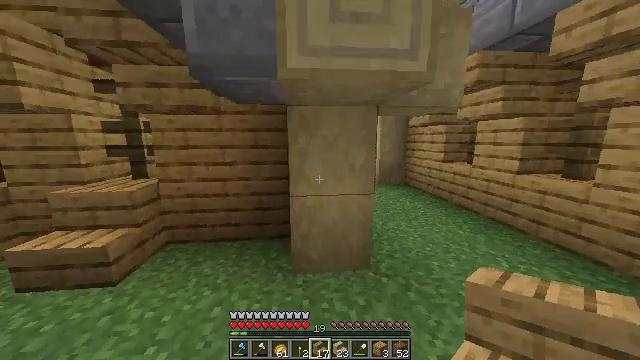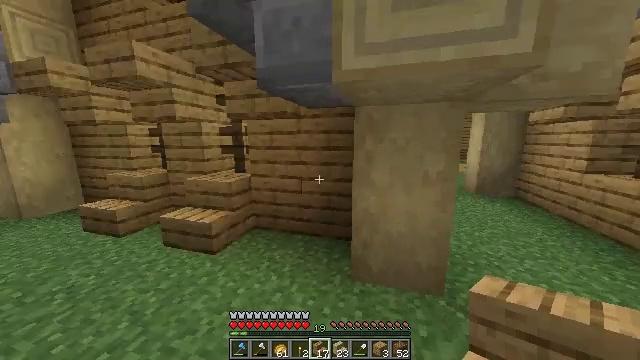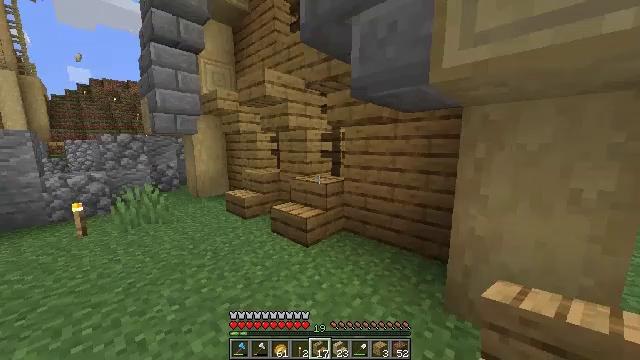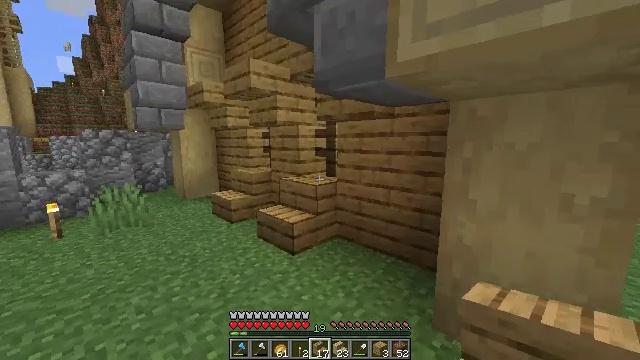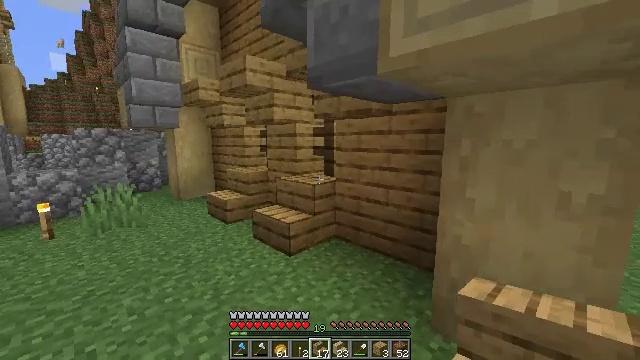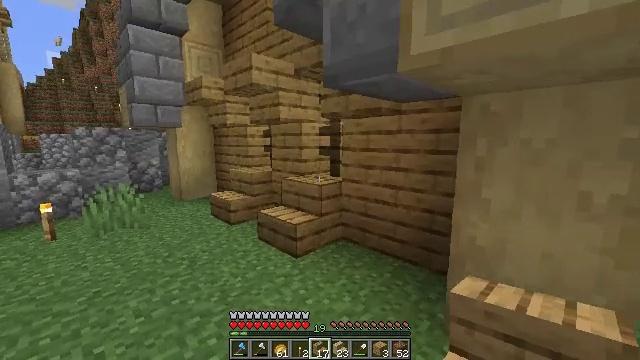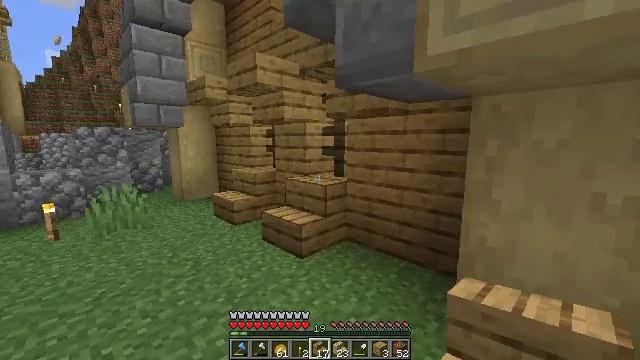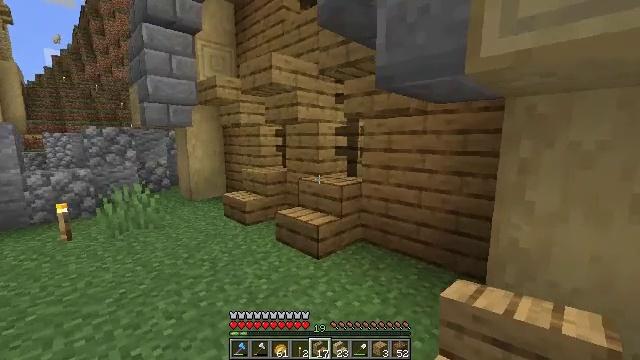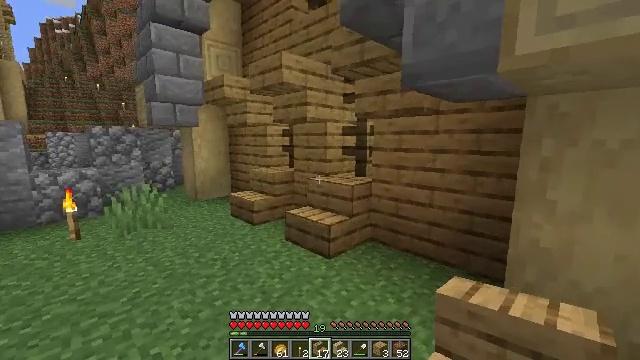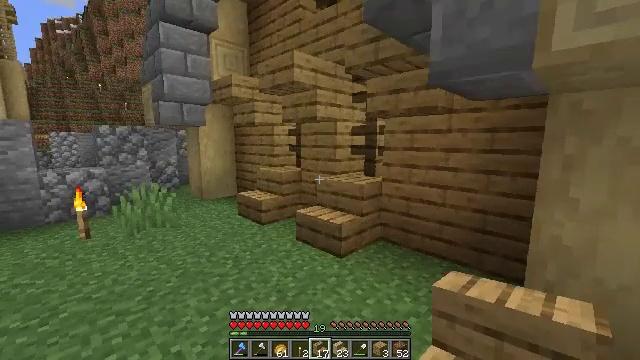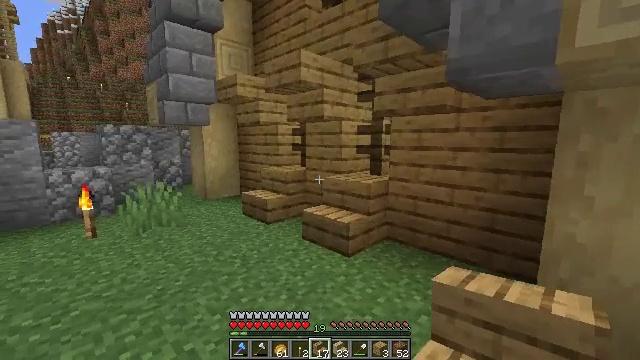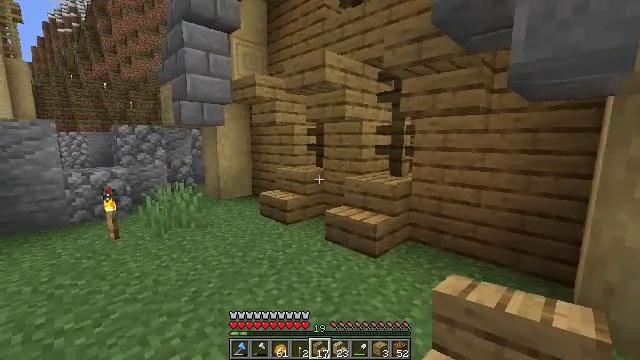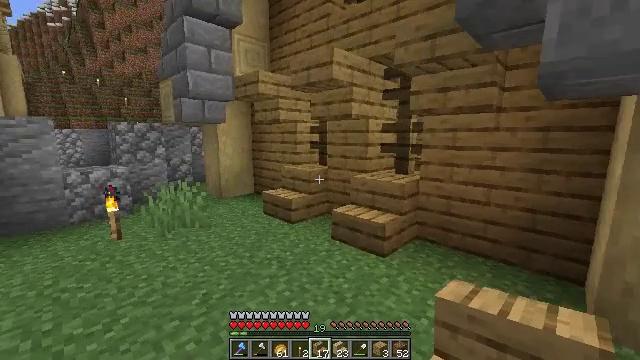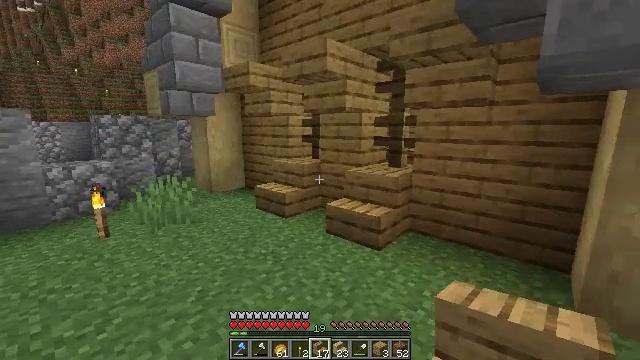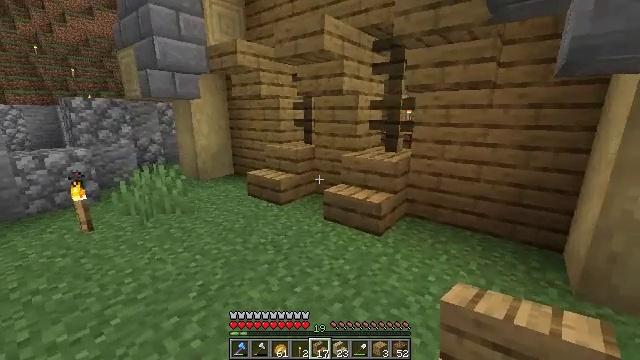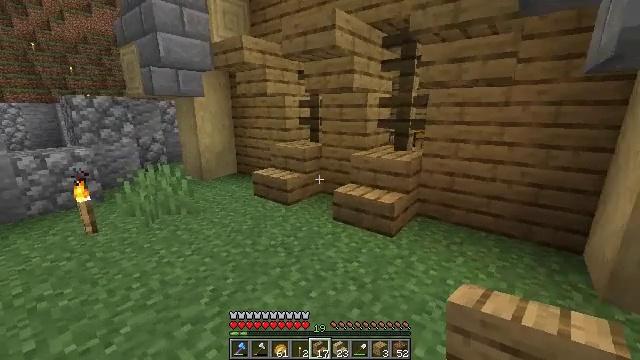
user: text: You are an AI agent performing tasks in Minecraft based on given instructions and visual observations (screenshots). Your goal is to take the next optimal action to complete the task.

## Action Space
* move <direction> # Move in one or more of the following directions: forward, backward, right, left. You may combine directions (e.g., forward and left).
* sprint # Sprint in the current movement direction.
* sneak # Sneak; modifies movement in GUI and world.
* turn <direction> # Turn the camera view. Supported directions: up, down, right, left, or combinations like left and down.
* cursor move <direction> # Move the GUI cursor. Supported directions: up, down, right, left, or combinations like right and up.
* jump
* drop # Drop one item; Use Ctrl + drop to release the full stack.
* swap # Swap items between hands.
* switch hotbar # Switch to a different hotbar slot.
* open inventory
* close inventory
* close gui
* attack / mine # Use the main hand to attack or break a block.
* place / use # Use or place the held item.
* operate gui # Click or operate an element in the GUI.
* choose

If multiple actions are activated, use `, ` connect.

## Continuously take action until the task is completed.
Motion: motion action
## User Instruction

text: Attack the oak stairs to recycle them.
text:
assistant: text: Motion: move right, turn left
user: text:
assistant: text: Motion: move right, turn left and up
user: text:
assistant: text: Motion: turn left
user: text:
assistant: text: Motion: move left
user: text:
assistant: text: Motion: move left
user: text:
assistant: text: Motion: move left
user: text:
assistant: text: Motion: move left
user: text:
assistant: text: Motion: move left
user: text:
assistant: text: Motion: move left
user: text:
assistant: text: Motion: move left
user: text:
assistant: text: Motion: move left
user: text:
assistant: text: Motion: move forward and move left
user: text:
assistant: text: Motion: move forward and move left, turn right and down
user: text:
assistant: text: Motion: move forward and move left, turn right and down
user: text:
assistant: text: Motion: move forward and move left
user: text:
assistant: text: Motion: move forward and move left
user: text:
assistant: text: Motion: move forward and move left
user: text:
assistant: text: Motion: move forward and move left
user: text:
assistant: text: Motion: move forward and move left
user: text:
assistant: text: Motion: move forward and move left
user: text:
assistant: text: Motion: move forward and move left
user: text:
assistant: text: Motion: move forward and move left
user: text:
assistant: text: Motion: move forward and move left, turn right and up
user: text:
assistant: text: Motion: move forward and move left, turn right and up
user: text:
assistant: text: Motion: move forward and move left, turn right
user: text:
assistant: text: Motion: move left, turn right
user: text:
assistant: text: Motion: move left
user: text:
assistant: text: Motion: move left, turn right
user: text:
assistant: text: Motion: move left, turn right
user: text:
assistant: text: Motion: move left, turn right